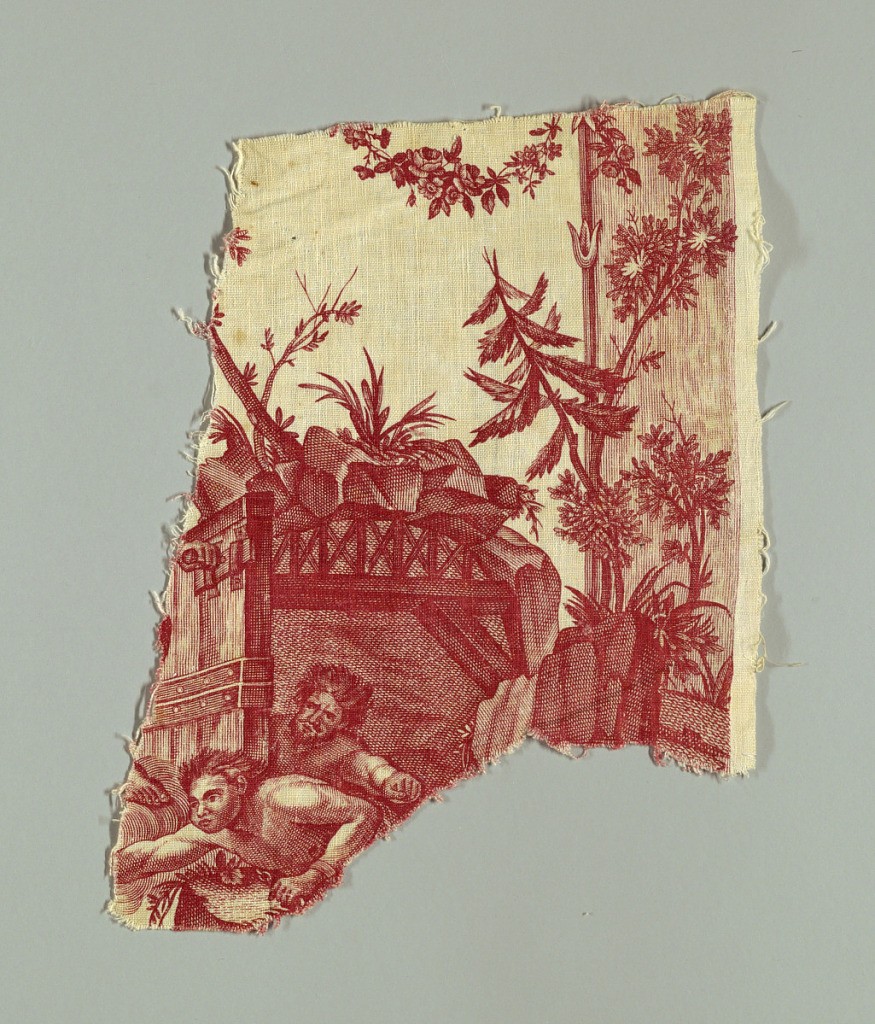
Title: Les Quatre Elements
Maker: Oberkampf & Cie., Jouy-en-Josas, France, 1759–1815
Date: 1783–89
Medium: cotton Technique: printed by engraved plate on plain weave foundation
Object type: Fragments
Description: Fifteen different fragments which when put together can almost form the repeat of the fabric. There are shaped cartouches containing scenes from mythology which symbolize the four elements; fire water, earth and air. In red on white.